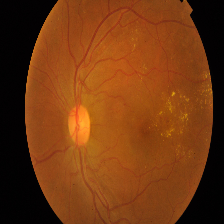
Diabetic retinopathy grade: Proliferative DR